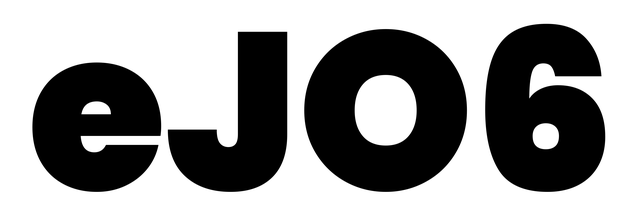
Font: Poppins-Black